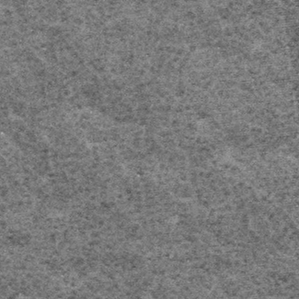
Label: frost